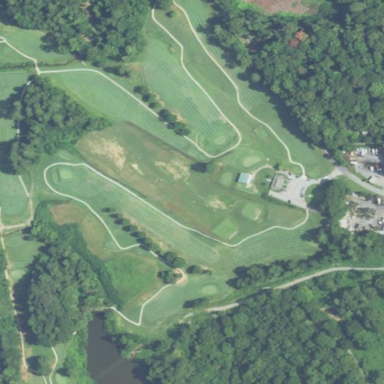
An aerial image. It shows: Golf course surrounded by greenery.